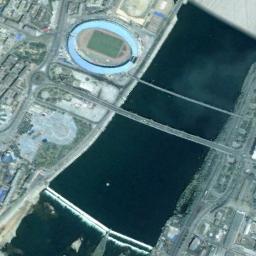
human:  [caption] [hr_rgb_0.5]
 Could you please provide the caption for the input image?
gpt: The stadium is next to some buildings and a river .

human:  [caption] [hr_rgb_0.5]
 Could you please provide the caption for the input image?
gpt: There are several bridges next to the stadium .

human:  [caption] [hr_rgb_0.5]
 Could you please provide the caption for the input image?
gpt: The stadium looks like a fan, With a blue roof on each side .

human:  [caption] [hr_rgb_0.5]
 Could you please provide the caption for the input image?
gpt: Next to the rotunda next to the residential area is a river .

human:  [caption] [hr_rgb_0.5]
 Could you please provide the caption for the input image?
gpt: The stadium with a blue roof is beside a river .